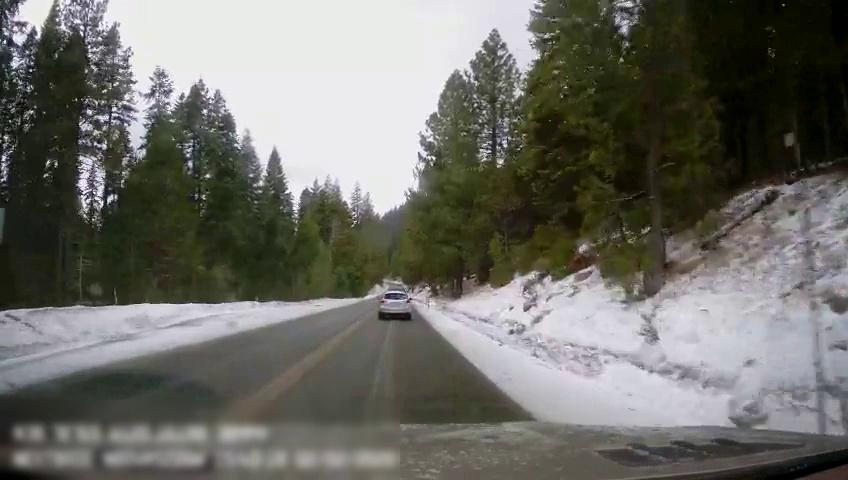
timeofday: Day
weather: Snowy
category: Drivable Space
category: Vehicles | Truck
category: Vehicles | SUV
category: Lanes | Current Lane
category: Lanes | Opposite Lane